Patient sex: M
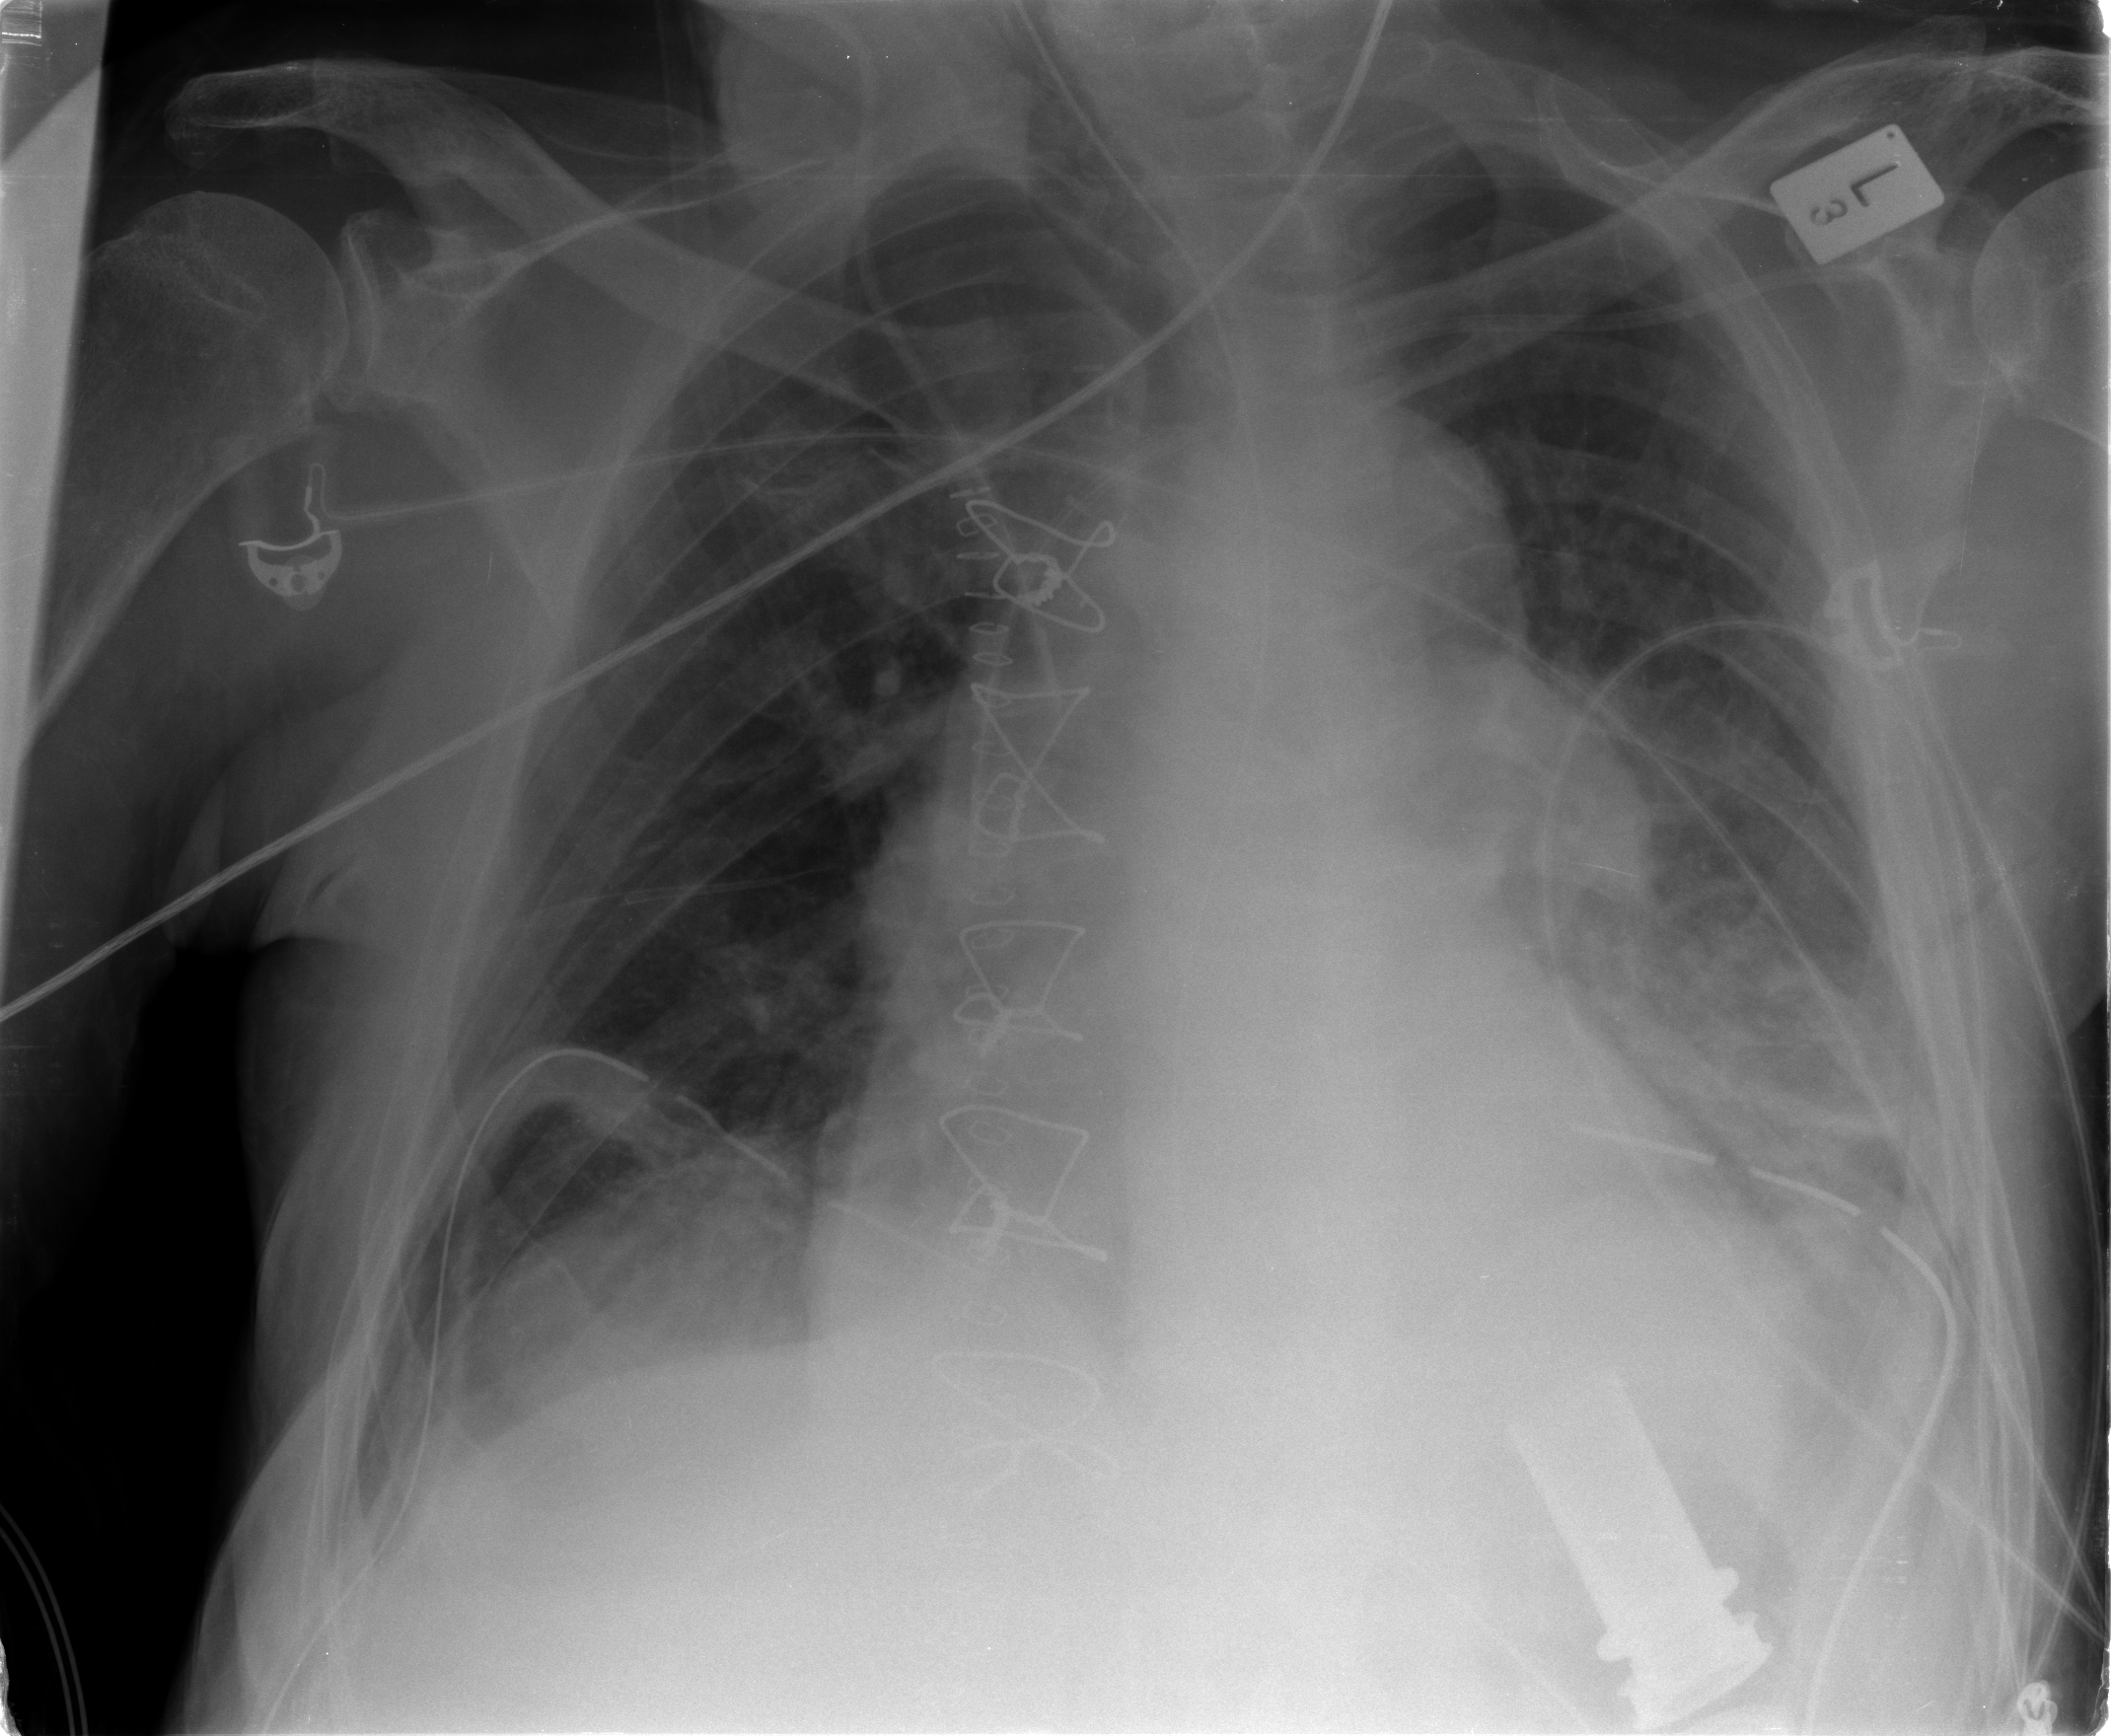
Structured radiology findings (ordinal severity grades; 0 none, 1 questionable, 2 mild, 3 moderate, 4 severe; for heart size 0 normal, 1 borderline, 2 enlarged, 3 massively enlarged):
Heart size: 2
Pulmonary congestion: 2
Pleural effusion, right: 0
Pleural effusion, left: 2
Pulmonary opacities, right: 0
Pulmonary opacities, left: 2
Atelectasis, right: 2
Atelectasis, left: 2